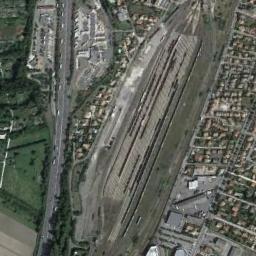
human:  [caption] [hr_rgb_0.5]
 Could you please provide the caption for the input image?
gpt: There is a fully equipped railway station in the city .

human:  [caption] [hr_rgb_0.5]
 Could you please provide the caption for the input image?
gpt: The railway station is next to some buildings and grass .

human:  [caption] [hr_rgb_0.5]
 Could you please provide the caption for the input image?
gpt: The railway station has lots of railways and some trains and a residential area is next to the railway station .

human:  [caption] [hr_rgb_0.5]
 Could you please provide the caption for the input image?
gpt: There are many buildings beside the railway station .

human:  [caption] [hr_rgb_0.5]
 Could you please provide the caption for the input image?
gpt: There are many buildings and some green meadows around the railway station .